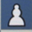
Piece: wP